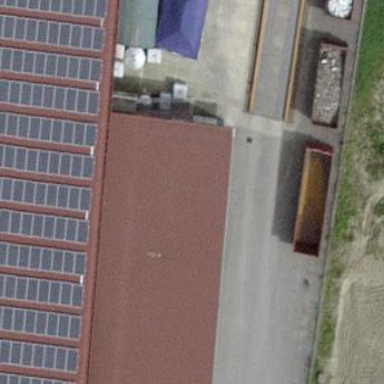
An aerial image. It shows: Industrial building.